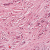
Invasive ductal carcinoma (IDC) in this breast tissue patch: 1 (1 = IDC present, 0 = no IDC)